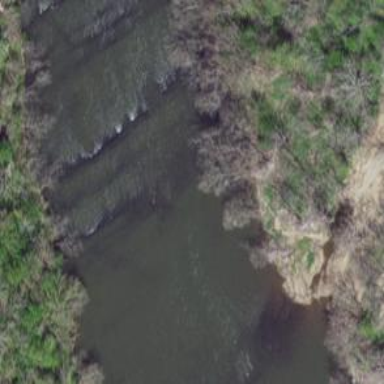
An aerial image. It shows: Rapids in the waterway with whitewater.